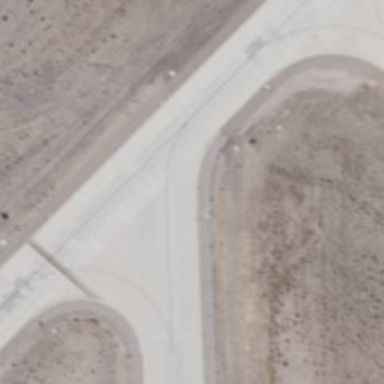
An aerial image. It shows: View of taxiway at the airport.